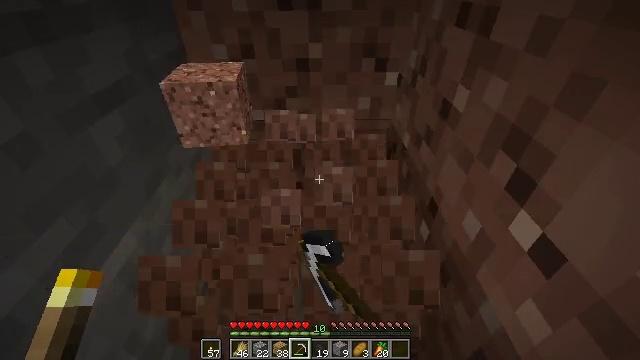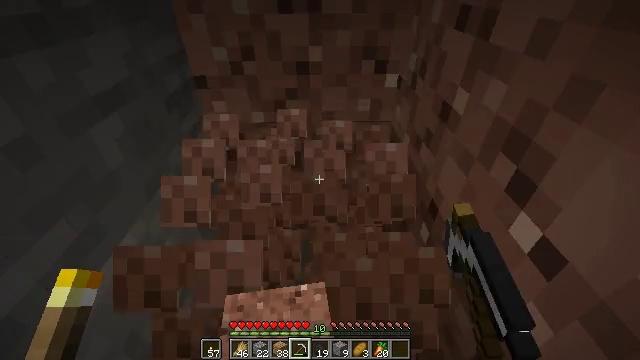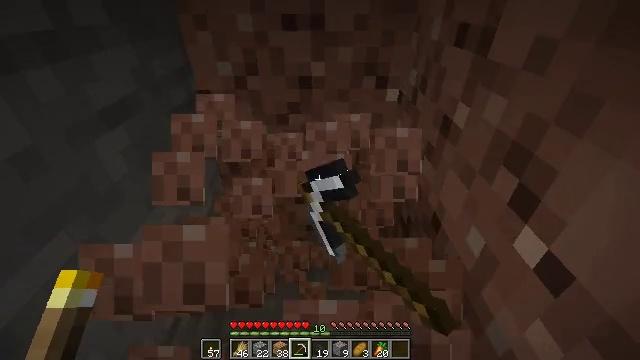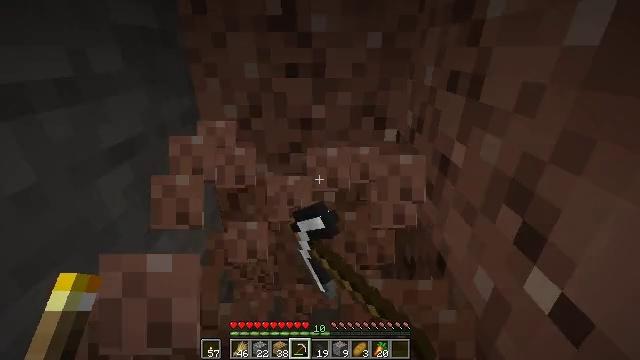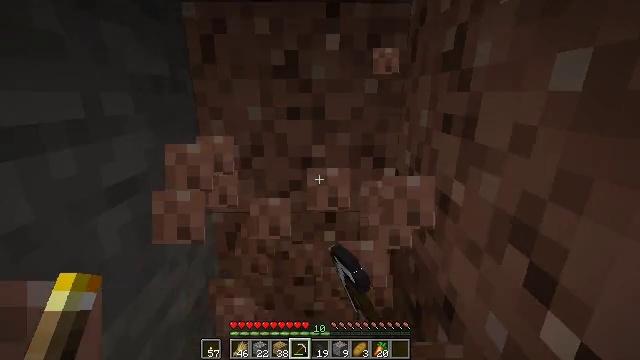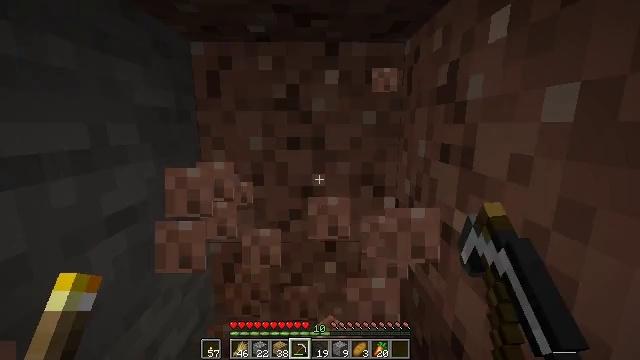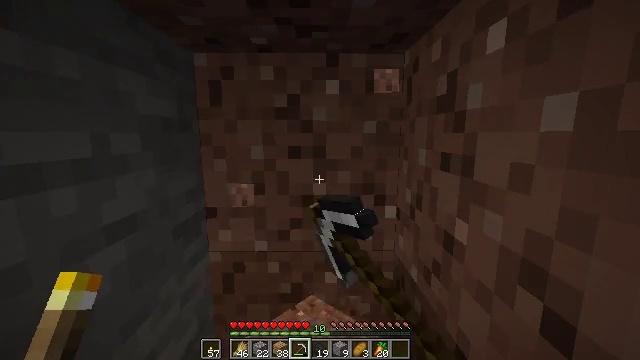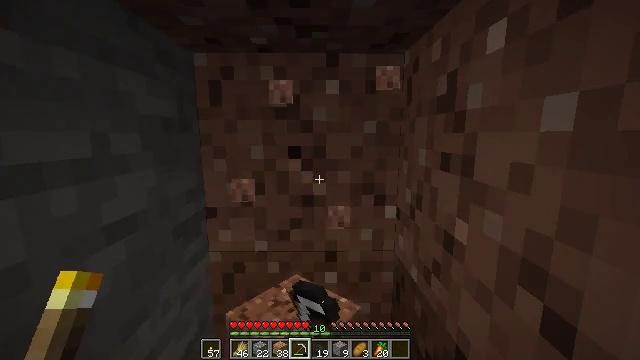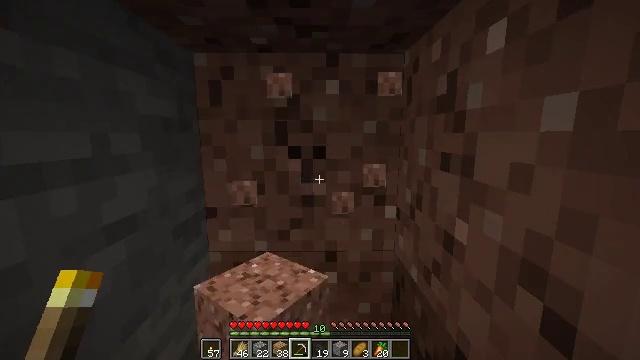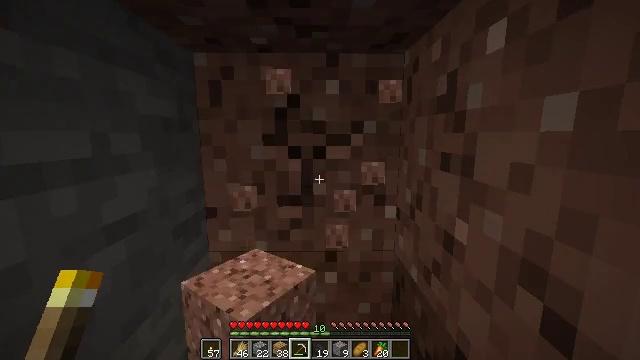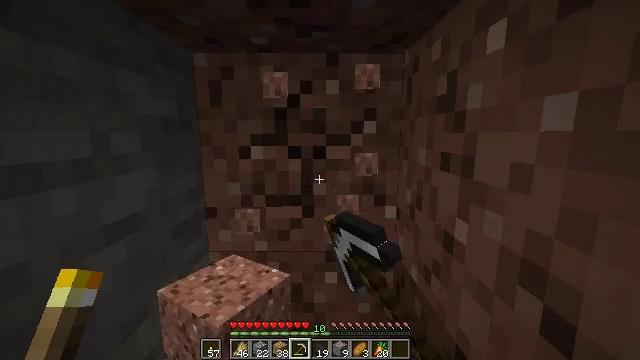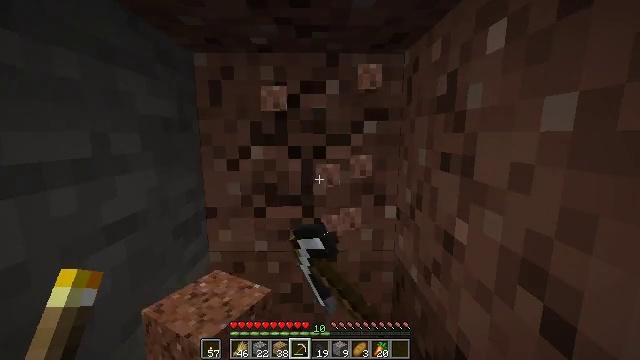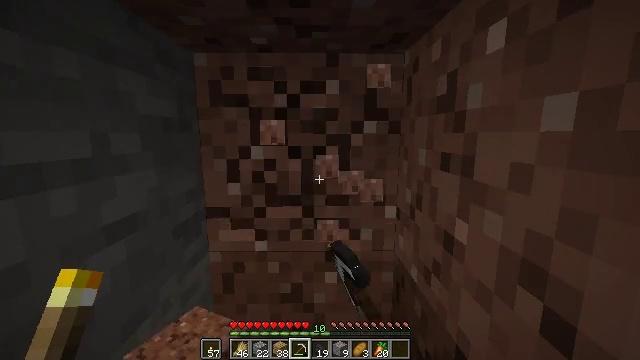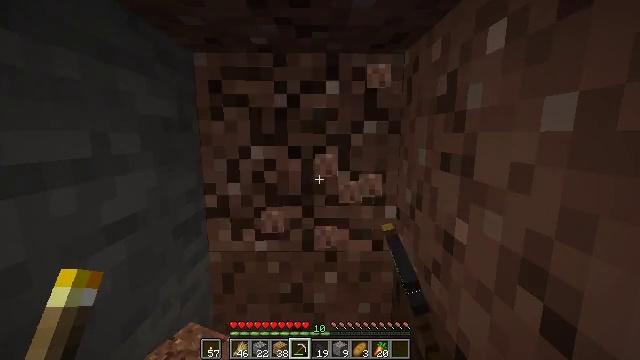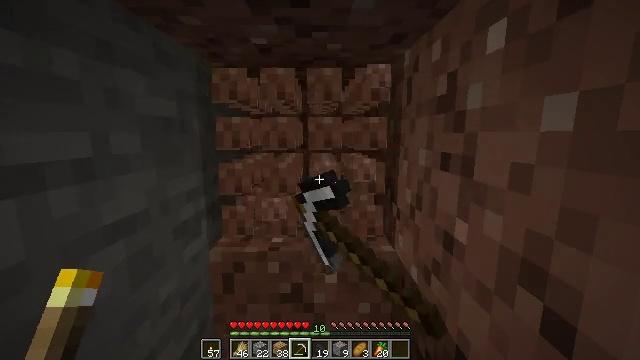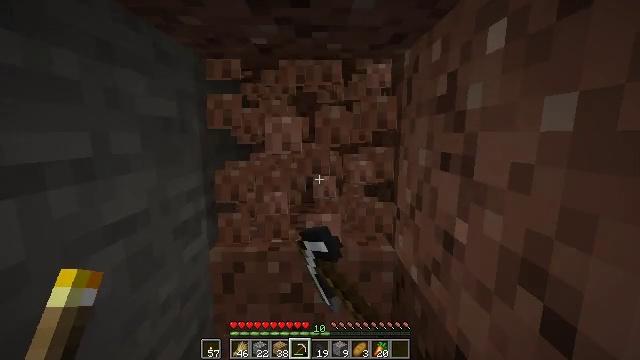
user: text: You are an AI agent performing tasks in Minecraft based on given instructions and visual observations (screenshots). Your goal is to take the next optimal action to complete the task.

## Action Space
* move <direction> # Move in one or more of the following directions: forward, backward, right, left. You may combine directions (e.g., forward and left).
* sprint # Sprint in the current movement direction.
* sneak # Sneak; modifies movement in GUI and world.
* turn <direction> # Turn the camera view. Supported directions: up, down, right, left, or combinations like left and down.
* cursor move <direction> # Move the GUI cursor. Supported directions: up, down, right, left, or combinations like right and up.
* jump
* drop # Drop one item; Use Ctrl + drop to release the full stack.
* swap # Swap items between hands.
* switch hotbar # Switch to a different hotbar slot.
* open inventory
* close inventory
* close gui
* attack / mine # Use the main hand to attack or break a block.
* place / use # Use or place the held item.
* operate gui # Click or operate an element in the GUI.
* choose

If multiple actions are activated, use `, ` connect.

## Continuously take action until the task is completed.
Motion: motion action
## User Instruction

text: Get granite from underground.
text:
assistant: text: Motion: attack / mine
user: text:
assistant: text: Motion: turn up, attack / mine
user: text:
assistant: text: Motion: turn up, attack / mine
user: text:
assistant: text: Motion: turn up, attack / mine
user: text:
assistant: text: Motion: turn up, attack / mine
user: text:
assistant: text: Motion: turn up, attack / mine
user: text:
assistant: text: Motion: attack / mine
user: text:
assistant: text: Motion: attack / mine
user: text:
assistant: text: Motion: attack / mine
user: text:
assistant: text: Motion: attack / mine
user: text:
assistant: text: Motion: attack / mine
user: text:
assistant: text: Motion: attack / mine
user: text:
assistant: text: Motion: attack / mine
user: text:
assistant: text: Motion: attack / mine
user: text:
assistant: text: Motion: attack / mine
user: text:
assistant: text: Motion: attack / mine
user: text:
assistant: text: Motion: turn down, attack / mine
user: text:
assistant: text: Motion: turn down, attack / mine
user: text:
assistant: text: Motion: turn down, attack / mine
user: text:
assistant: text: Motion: turn down, attack / mine
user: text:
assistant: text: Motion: attack / mine
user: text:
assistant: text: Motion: attack / mine
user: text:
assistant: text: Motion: attack / mine
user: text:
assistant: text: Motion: attack / mine
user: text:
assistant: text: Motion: attack / mine
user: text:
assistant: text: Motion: attack / mine
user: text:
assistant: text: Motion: attack / mine
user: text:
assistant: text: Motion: attack / mine
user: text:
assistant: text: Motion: attack / mine
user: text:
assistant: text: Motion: attack / mine